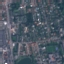
Land use / land cover: Residential